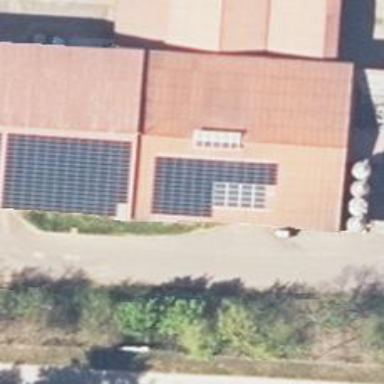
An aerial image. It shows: Small solar photovoltaic panel generator is producing electricity.